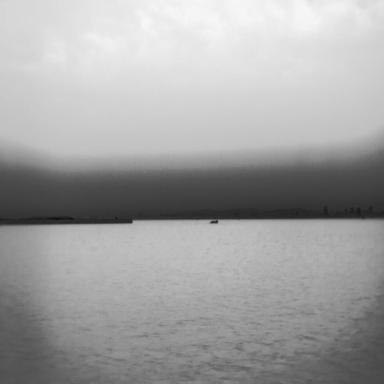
There are two bulk_carriers in the infrared image.